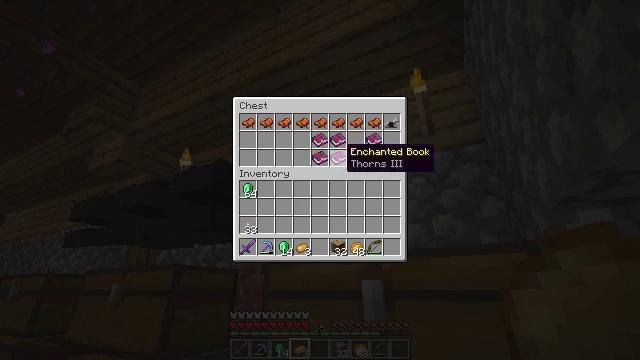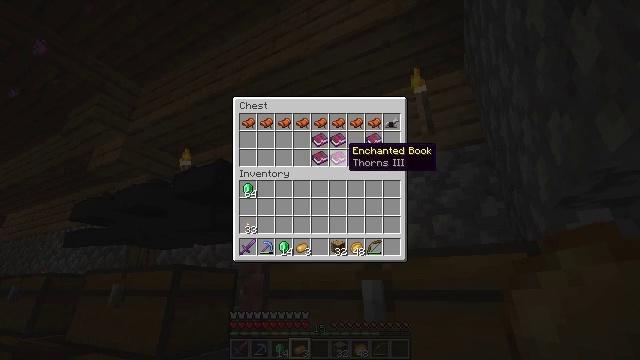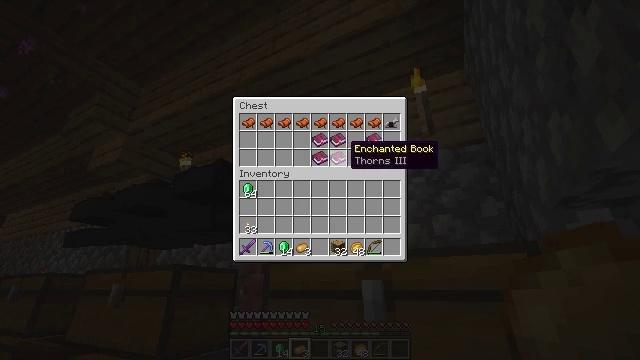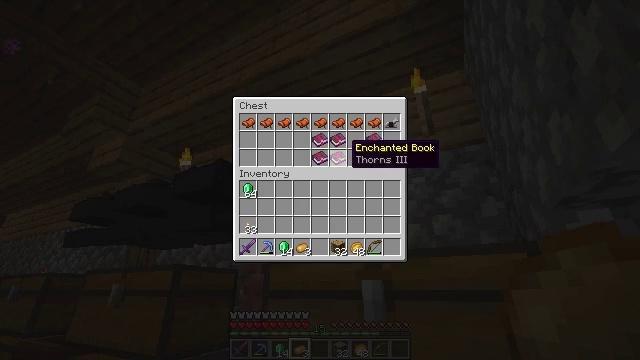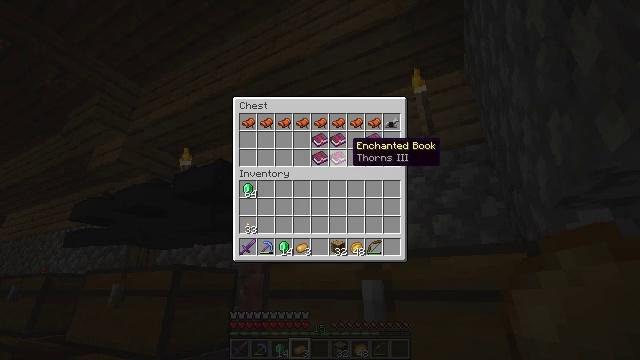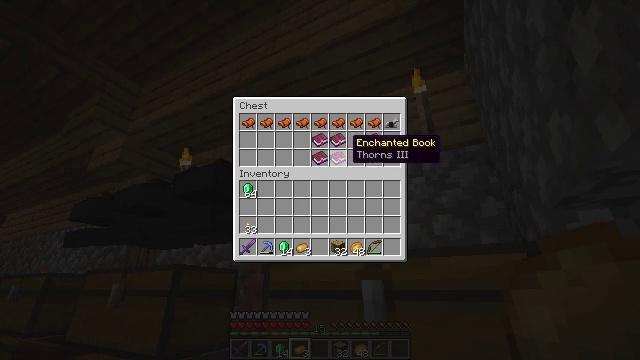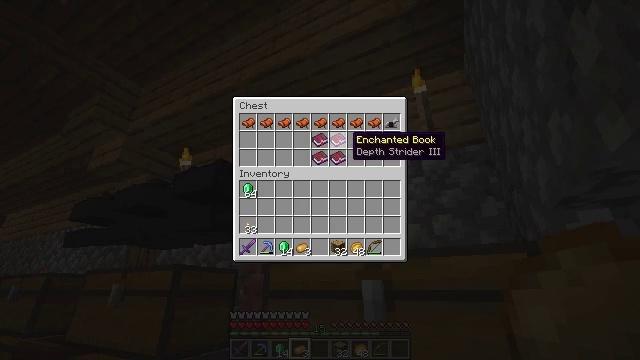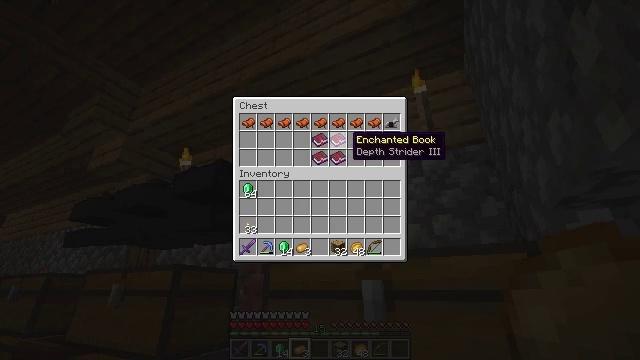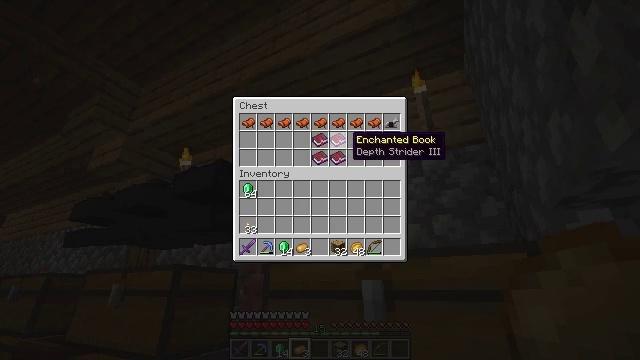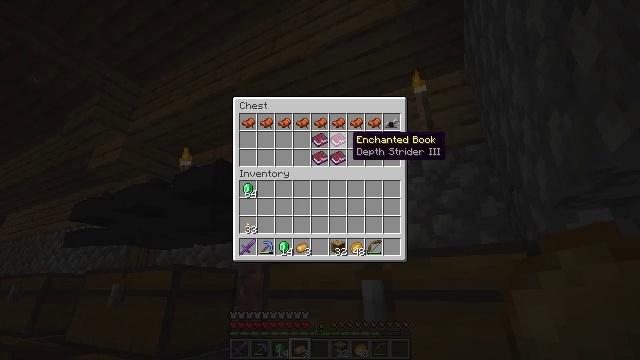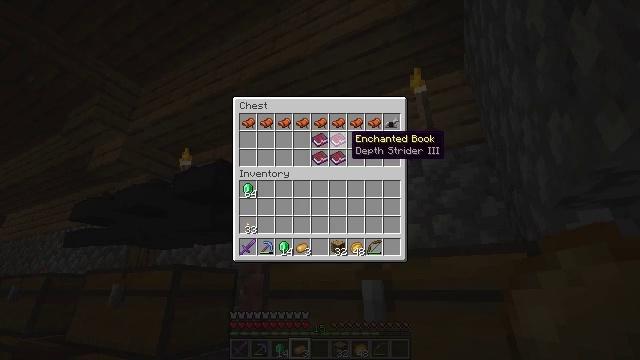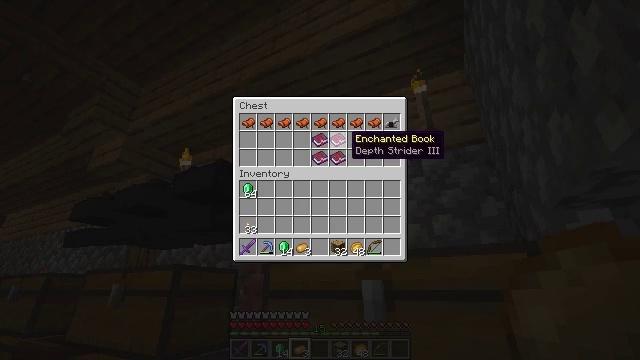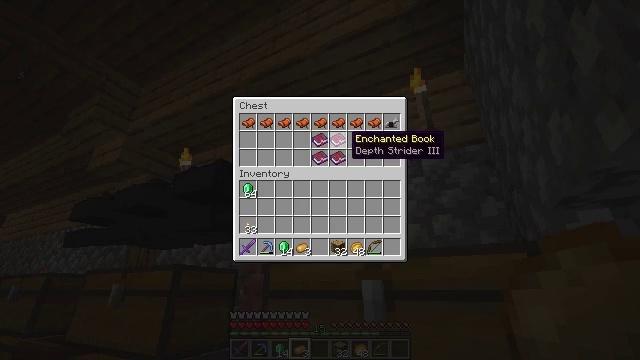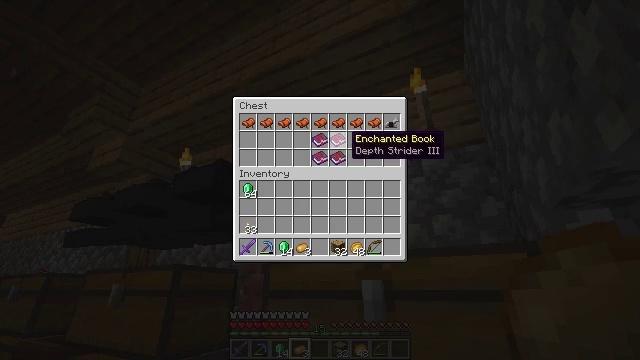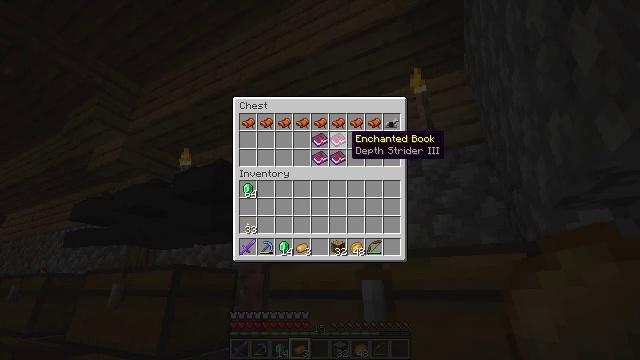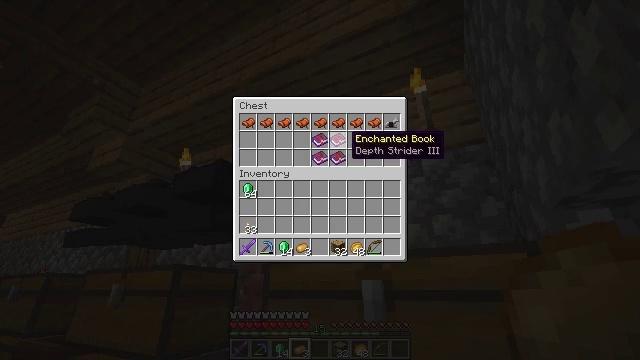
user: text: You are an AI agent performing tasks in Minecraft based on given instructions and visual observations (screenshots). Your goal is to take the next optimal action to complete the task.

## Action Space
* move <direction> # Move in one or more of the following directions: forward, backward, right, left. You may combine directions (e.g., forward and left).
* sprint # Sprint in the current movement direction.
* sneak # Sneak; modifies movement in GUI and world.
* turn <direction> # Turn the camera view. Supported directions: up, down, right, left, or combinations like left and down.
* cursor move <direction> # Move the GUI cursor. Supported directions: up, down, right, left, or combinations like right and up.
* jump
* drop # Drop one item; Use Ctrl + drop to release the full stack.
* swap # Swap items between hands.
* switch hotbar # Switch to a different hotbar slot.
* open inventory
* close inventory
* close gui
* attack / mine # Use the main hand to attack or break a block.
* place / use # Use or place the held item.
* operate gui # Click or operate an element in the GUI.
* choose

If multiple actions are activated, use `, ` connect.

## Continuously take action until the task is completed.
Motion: motion action
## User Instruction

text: Break the cobblestone to create a path.
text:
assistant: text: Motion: no_op
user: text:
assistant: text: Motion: no_op
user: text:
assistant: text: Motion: no_op
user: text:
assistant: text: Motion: no_op
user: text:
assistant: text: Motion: no_op
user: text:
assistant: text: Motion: no_op
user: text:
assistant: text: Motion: no_op
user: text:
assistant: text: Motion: no_op
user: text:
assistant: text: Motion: no_op
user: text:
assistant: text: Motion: no_op
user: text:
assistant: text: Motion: no_op
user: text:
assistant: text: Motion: no_op
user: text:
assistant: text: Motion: no_op
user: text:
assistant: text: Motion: no_op
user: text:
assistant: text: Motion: no_op
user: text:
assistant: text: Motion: cursor move left
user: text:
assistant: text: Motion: cursor move left and up
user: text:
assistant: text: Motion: no_op
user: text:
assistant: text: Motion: no_op
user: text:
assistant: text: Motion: cursor move right
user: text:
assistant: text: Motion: cursor move right
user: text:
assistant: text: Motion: no_op
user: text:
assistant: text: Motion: no_op
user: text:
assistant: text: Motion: no_op
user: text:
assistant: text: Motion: no_op
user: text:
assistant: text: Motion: no_op
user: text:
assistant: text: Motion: no_op
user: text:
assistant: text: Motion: no_op
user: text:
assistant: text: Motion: no_op
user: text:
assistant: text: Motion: turn down, close gui